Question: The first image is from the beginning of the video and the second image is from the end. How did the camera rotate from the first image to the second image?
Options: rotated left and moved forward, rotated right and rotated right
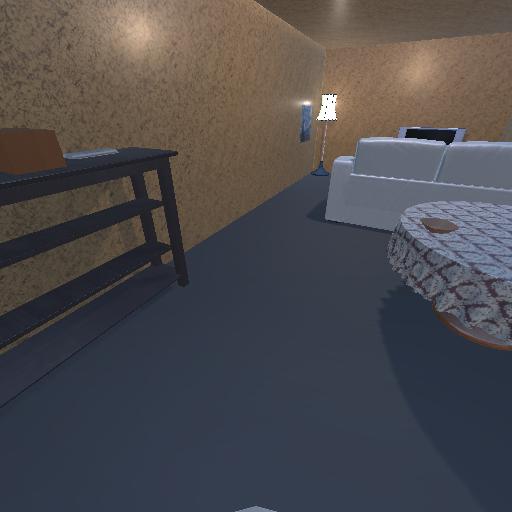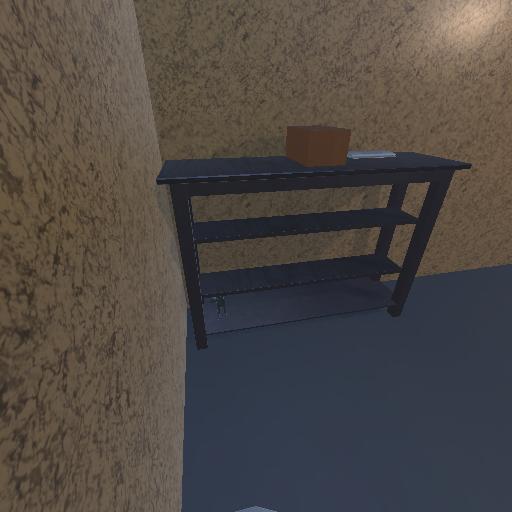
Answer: rotated left and moved forward